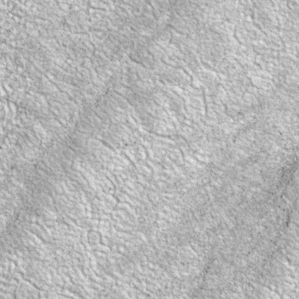
Label: non_frost